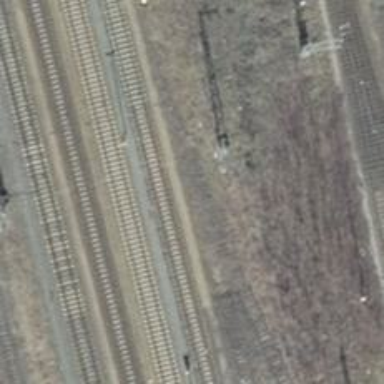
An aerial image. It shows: Abandoned railway yard.